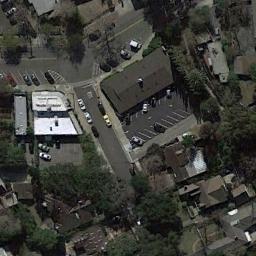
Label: intersection